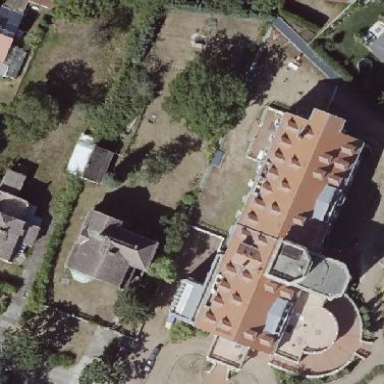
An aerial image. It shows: Hotel building.